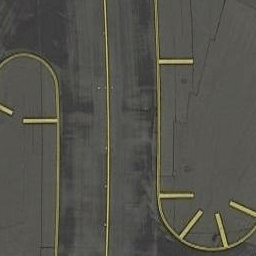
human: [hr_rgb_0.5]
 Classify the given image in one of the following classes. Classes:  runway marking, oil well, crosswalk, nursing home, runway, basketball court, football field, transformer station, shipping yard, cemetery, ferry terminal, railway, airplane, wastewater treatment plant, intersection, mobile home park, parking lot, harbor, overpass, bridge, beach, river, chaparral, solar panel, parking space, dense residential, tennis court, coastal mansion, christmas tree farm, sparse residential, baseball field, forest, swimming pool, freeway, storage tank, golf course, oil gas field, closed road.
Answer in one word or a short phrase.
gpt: runway marking